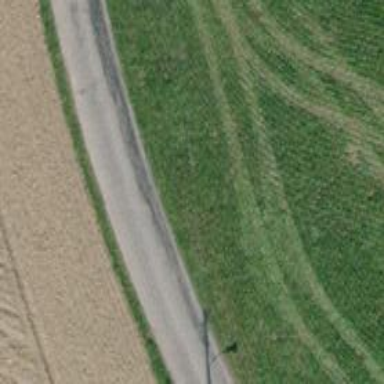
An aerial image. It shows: Asphalt track road with grade1 quality. There is no sidewalk along the road.